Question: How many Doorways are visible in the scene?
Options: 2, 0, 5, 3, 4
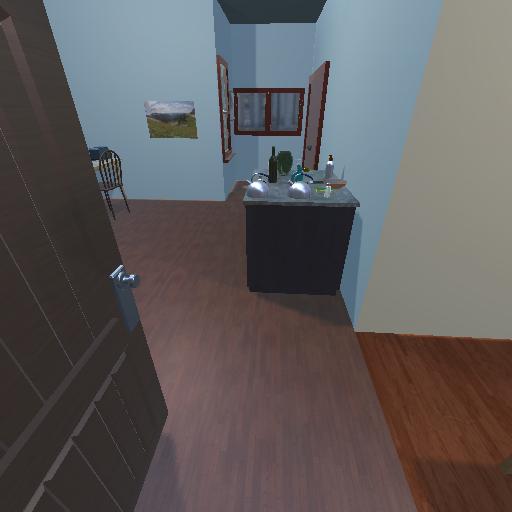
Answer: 2